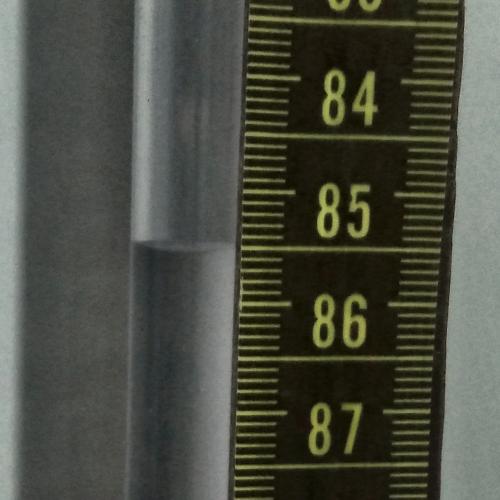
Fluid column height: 85.5 cm